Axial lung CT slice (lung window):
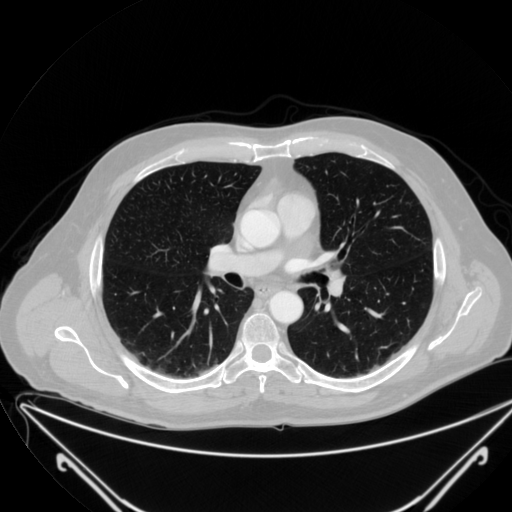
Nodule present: no